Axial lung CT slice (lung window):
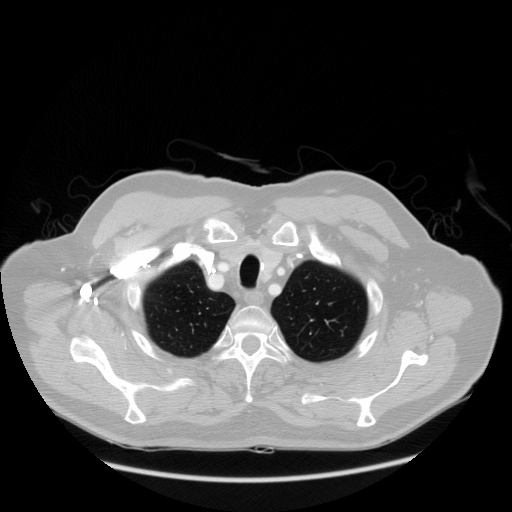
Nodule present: no